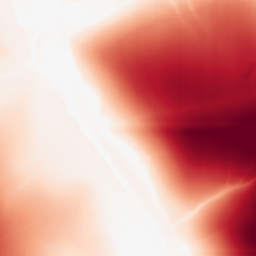
Category: morphological
Decomposition family: rolling_ball
Decomposition parameters: radius: 200
Upsampling method: bicubic
Upsampling parameters: scale: 2
Upsampling scale: 2